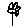
Label: flower